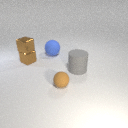
large blue rubber sphere behind large gray rubber cylinder